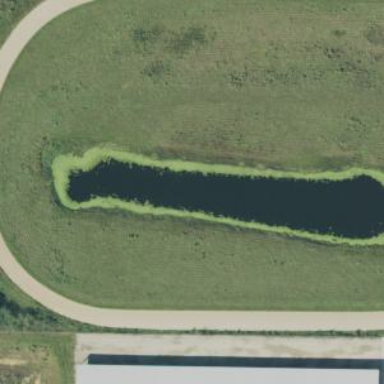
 creating natural and serene environment."